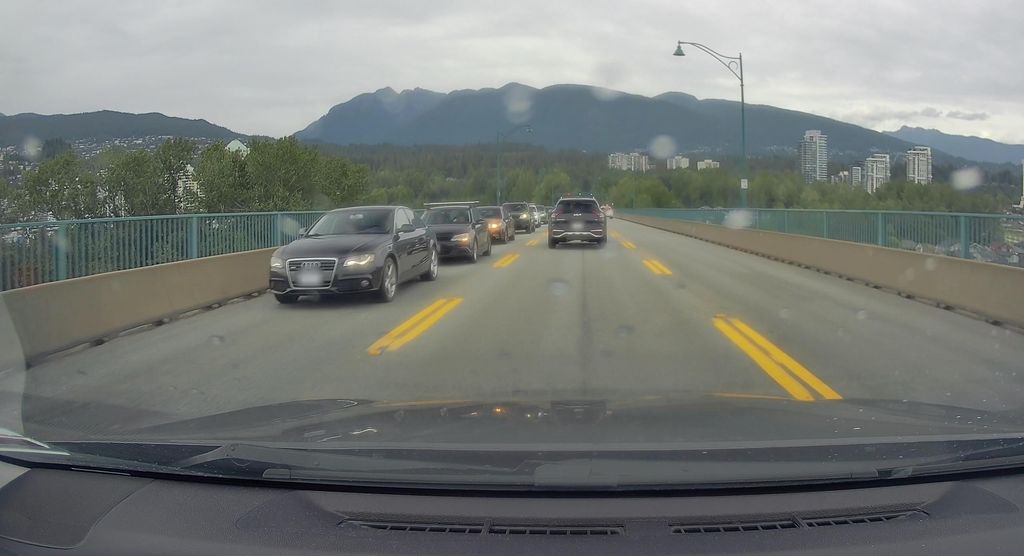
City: vancouver